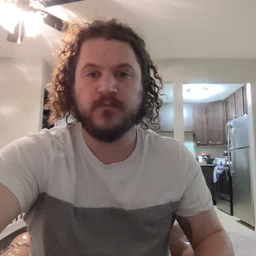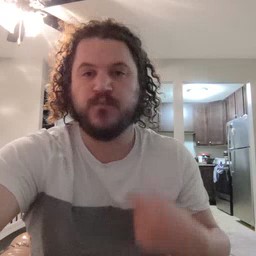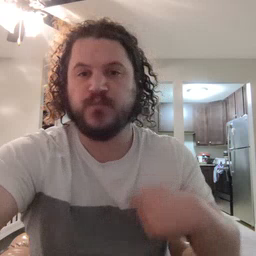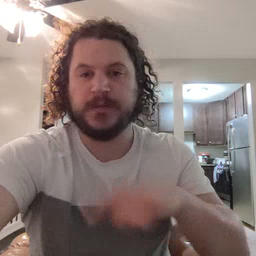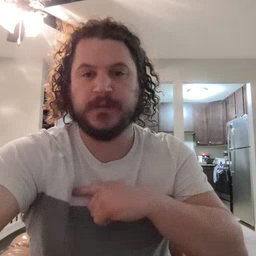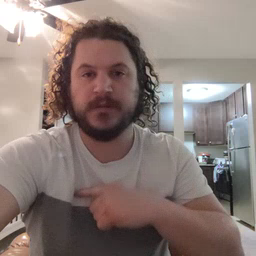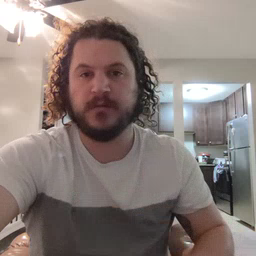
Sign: weus